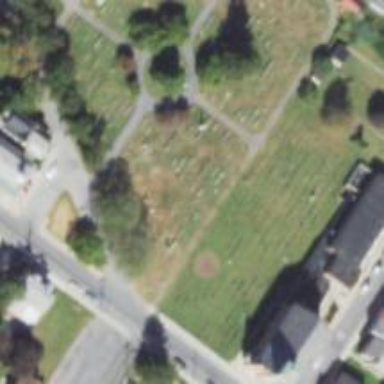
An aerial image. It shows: Cemetery.